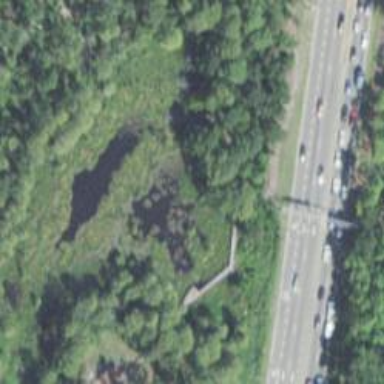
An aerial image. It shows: Path on bridge.